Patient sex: F
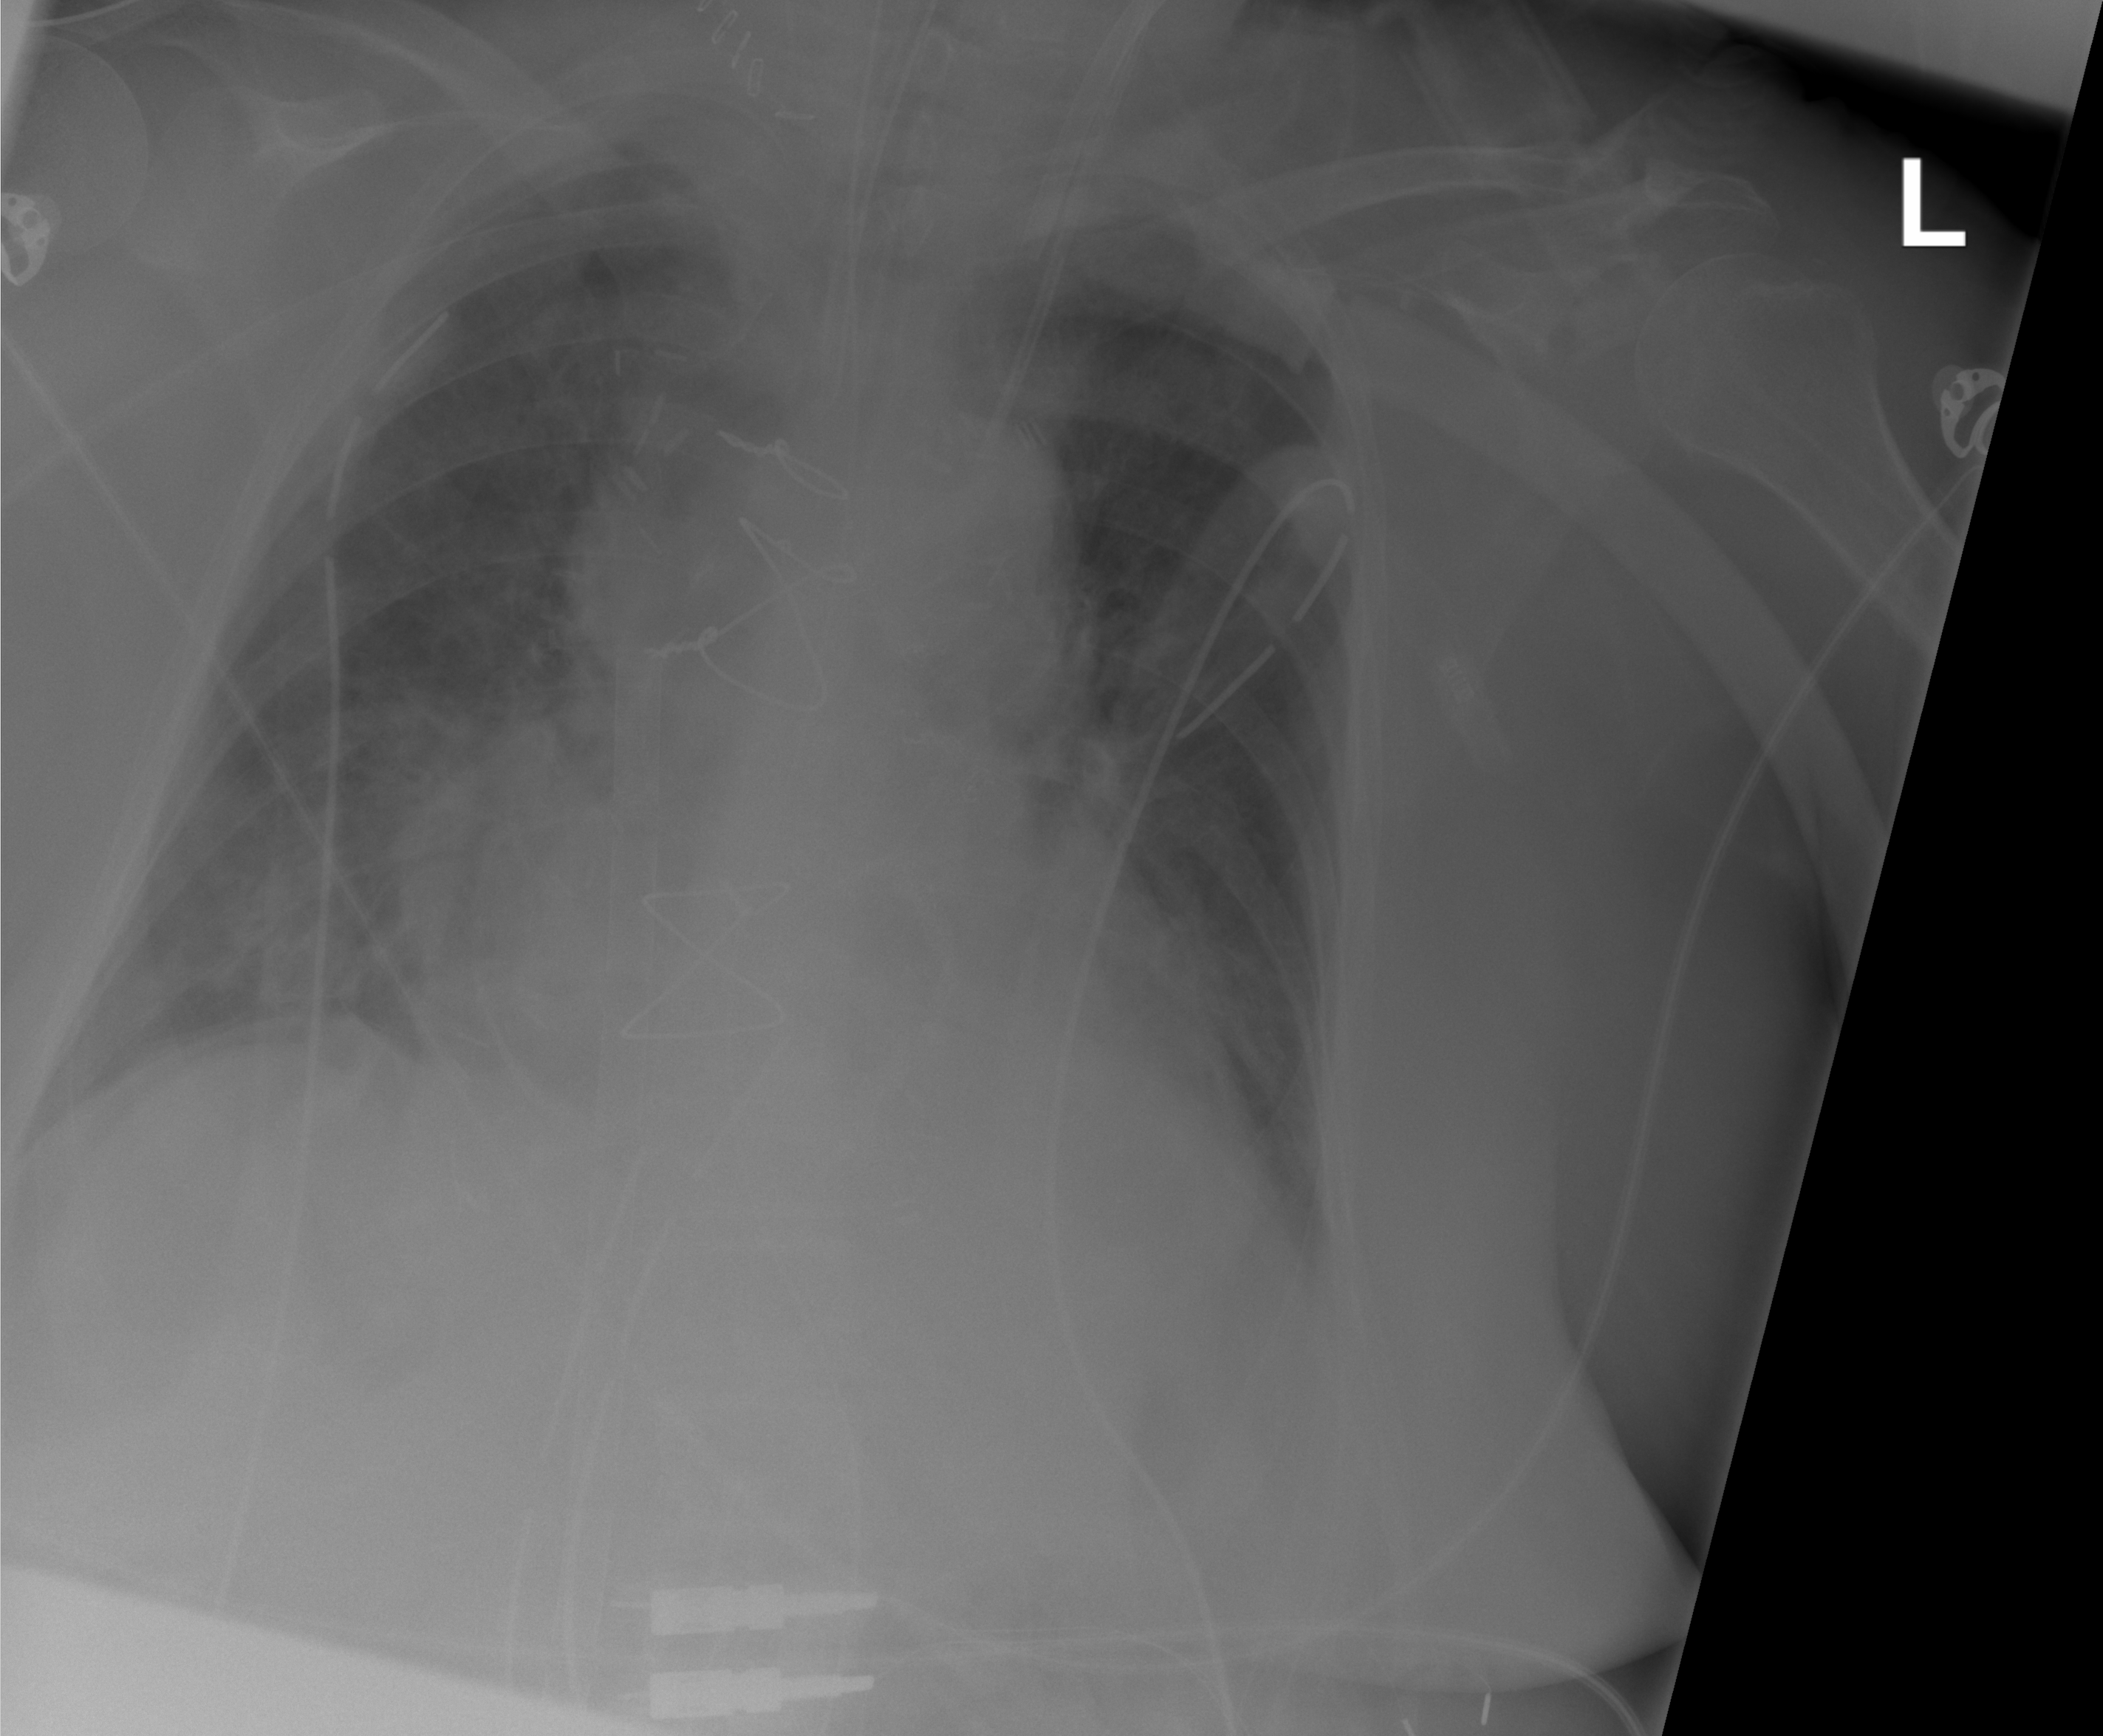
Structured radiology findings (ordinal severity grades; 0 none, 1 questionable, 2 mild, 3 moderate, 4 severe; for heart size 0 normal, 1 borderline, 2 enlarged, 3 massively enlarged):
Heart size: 0
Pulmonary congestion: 2
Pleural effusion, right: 0
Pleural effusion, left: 0
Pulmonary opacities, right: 3
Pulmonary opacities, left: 1
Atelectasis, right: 2
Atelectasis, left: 0